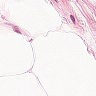
Metastatic tissue present: no